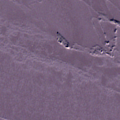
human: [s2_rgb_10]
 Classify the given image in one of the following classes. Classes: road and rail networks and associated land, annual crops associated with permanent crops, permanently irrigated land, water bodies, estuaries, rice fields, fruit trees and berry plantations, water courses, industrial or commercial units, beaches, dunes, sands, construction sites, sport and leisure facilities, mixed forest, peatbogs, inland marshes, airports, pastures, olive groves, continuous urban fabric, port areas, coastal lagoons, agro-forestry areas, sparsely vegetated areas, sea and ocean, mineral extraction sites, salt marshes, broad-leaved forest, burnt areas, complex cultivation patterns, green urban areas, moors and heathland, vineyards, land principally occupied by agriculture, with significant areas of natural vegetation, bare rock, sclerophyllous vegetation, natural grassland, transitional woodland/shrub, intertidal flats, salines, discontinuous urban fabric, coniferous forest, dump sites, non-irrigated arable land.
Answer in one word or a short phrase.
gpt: sea and ocean